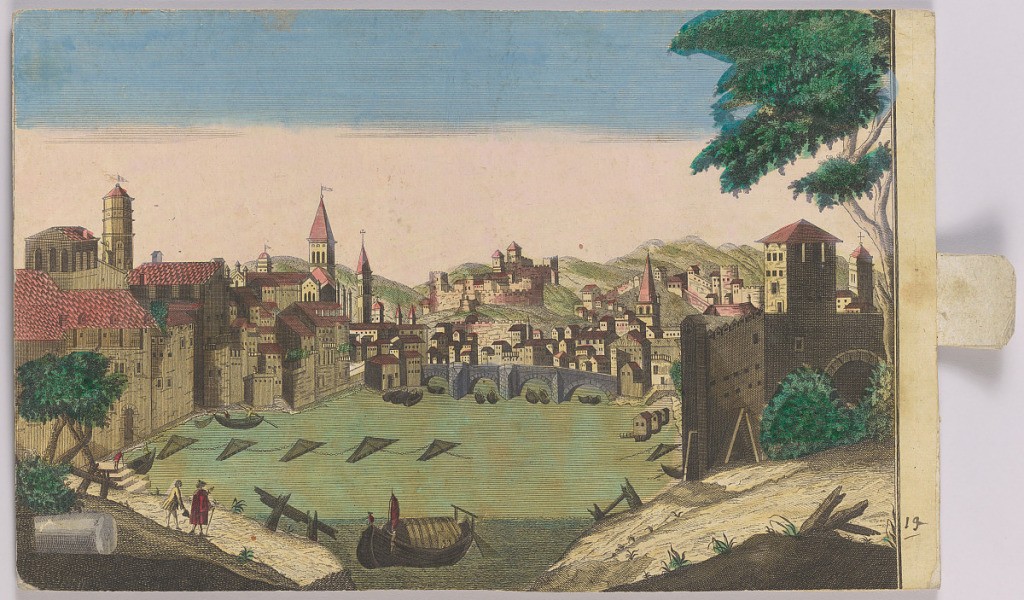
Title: Peep-Show Print
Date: mid-18th century
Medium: Engraving and brush and wash on paper
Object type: Print
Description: Peep-show print